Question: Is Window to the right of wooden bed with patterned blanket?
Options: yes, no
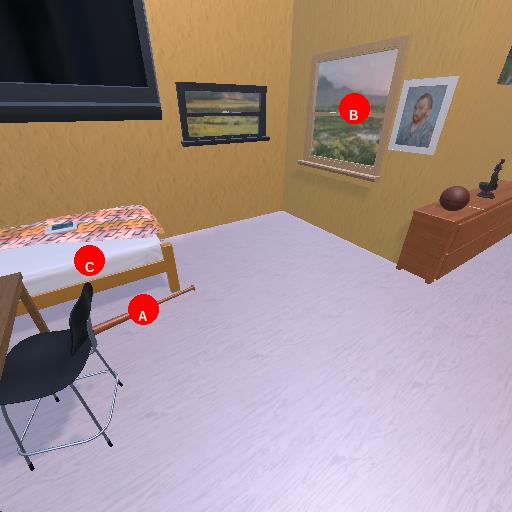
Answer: yes